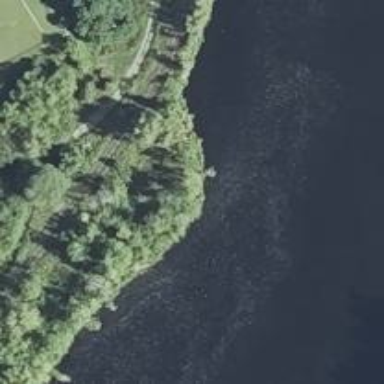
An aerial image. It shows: Scene featuring rapids in waterway.